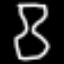
Label: hourglass